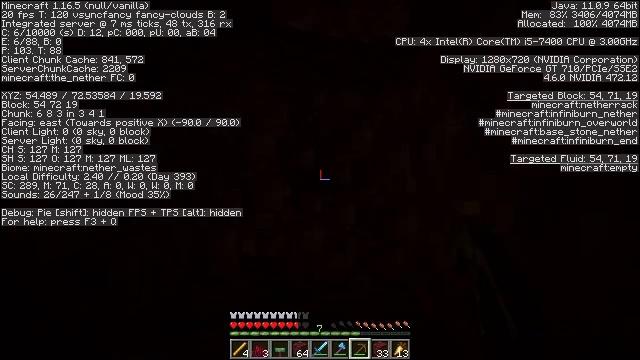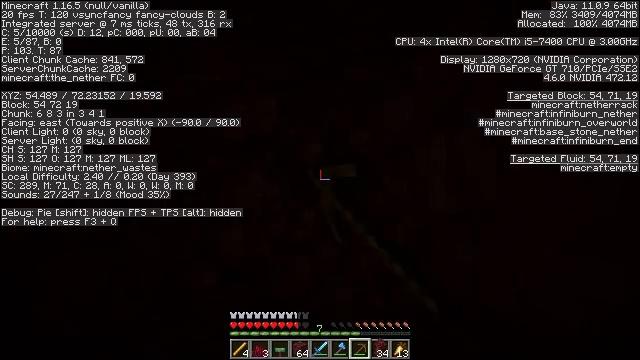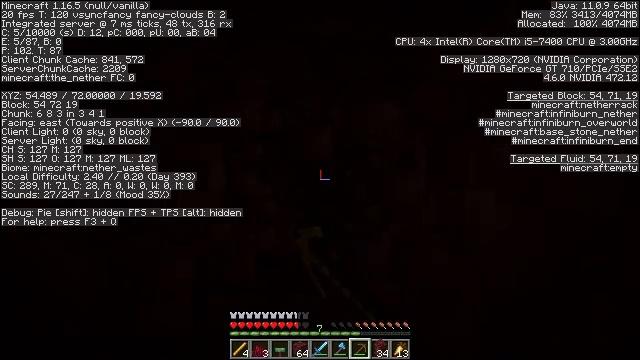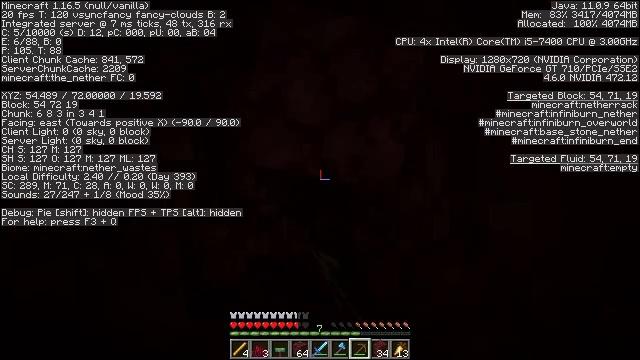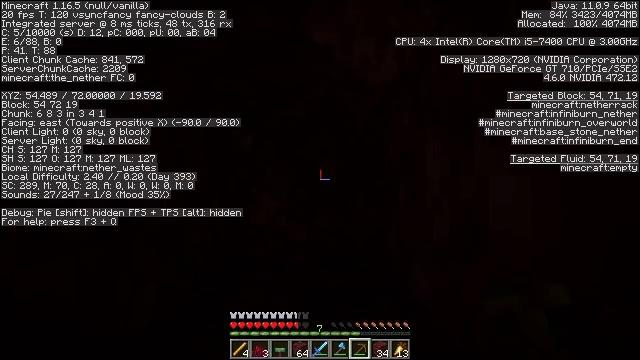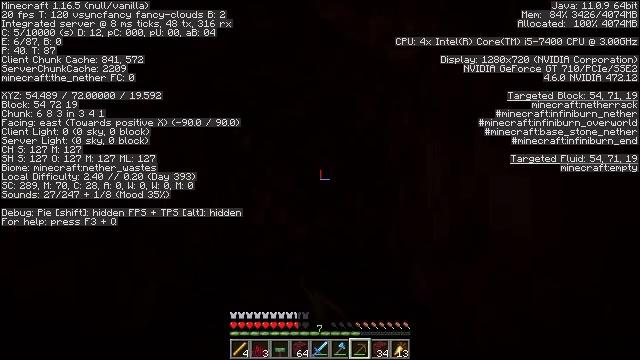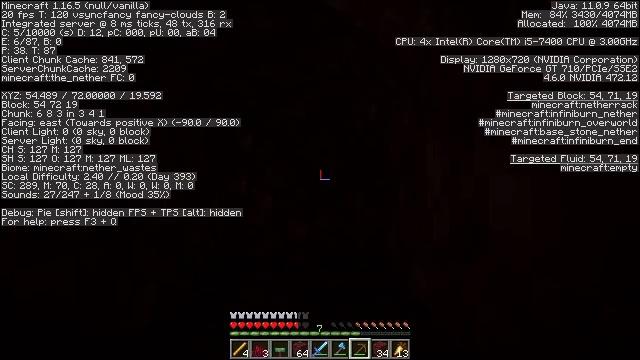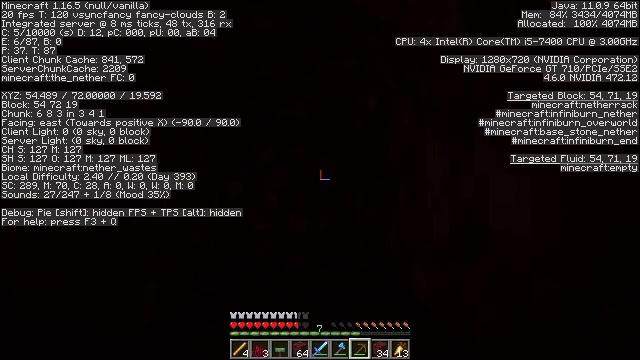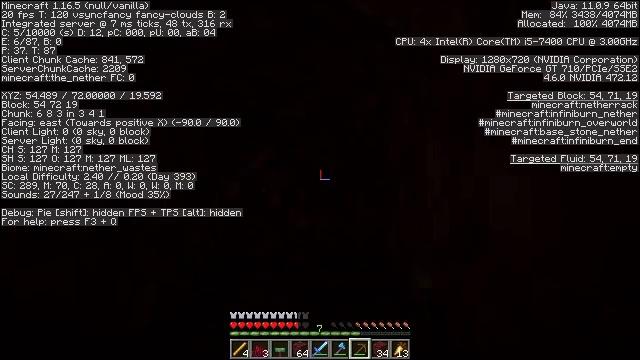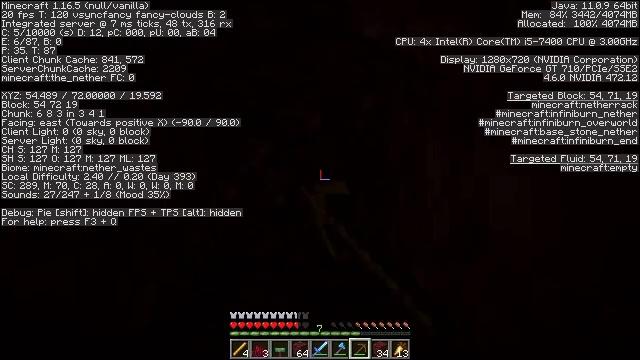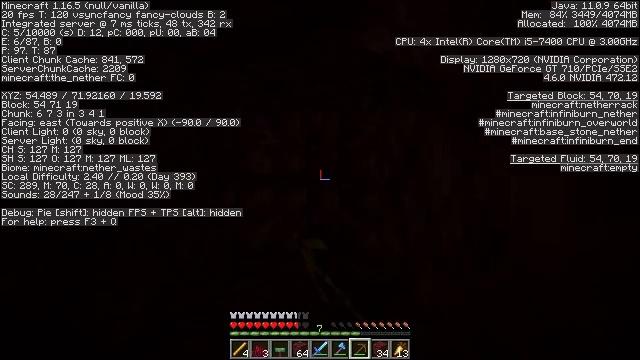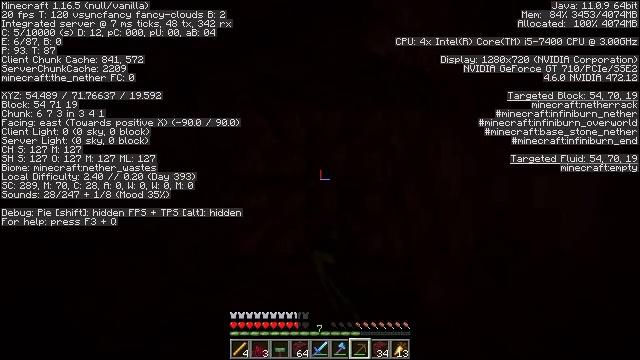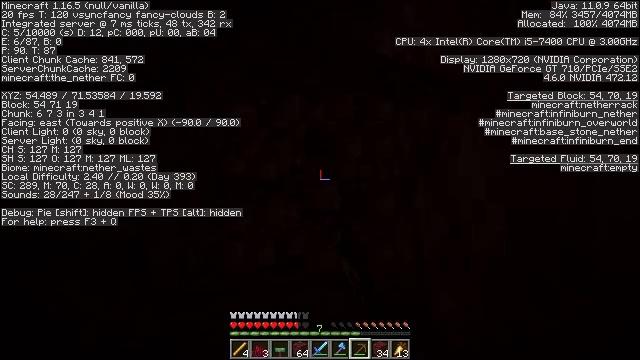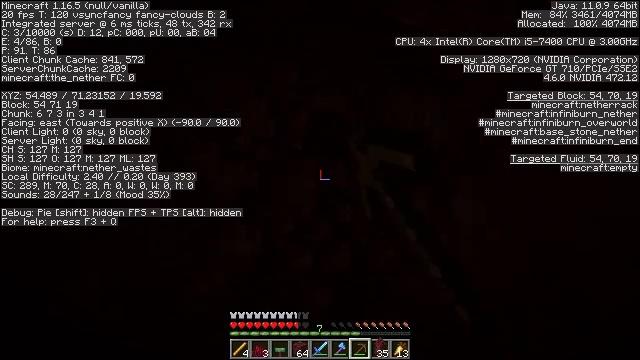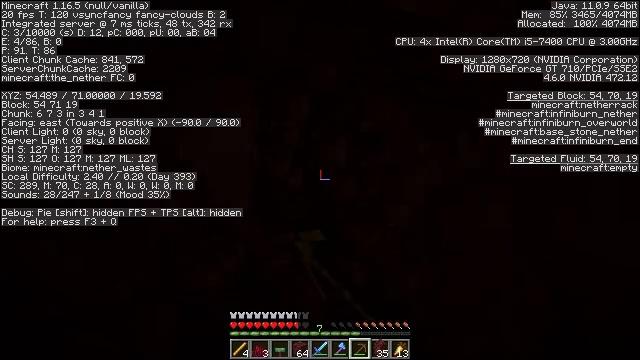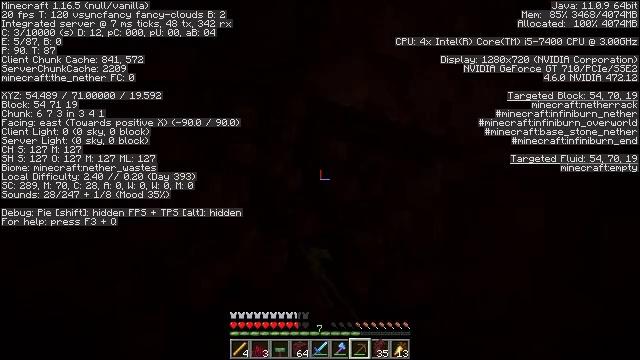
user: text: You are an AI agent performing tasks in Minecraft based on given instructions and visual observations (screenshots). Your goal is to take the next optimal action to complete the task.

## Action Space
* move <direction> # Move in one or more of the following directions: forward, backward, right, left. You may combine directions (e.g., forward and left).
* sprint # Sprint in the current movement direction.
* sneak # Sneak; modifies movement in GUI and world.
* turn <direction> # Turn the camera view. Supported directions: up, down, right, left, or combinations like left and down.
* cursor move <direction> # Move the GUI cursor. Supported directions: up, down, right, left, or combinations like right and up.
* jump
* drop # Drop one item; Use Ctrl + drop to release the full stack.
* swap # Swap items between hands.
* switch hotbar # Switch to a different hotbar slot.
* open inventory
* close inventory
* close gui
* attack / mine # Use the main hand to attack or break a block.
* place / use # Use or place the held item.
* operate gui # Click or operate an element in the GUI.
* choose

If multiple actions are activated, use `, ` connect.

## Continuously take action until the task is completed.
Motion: motion action
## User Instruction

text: Dig up netherrack with a pickaxe.
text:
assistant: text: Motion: attack / mine
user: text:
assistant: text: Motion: attack / mine
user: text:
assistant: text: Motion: attack / mine
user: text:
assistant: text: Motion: attack / mine
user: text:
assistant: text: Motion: attack / mine
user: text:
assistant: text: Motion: attack / mine
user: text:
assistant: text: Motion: attack / mine
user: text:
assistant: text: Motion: attack / mine
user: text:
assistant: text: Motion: attack / mine
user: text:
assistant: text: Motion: attack / mine
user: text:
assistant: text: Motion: attack / mine
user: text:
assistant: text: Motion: attack / mine
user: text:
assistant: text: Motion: attack / mine
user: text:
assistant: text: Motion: attack / mine
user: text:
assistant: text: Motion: attack / mine
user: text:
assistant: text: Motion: attack / mine
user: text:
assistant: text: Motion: attack / mine
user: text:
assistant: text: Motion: attack / mine
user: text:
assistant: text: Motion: attack / mine
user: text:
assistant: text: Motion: attack / mine
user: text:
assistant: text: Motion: attack / mine
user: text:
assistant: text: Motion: attack / mine
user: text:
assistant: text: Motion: attack / mine
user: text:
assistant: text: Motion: attack / mine
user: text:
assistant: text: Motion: attack / mine
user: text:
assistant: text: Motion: attack / mine
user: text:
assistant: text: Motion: attack / mine
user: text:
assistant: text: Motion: attack / mine
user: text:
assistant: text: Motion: attack / mine
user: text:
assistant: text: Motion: attack / mine